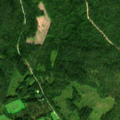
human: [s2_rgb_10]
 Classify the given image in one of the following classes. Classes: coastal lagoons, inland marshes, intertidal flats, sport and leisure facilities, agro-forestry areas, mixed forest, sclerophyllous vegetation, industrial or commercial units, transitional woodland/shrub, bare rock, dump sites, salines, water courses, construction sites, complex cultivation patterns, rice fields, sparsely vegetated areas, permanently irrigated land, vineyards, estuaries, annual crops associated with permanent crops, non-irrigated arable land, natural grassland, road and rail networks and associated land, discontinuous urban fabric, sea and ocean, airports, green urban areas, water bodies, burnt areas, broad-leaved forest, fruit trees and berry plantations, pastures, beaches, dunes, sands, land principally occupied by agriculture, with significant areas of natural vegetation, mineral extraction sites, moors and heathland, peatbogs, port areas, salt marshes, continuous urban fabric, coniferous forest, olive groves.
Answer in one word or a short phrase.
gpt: land principally occupied by agriculture, with significant areas of natural vegetation, coniferous forest, mixed forest